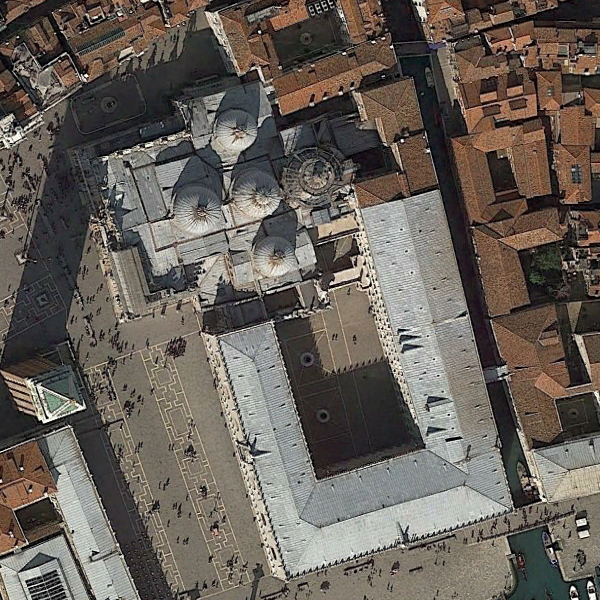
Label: Church